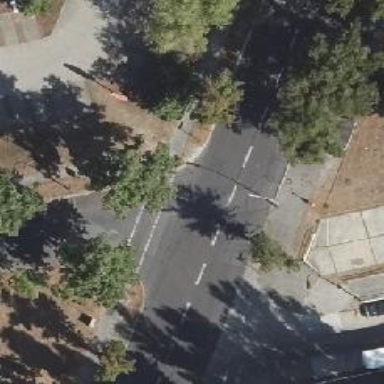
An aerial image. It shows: Secondary road with asphalt surface and sidewalks on both sides.